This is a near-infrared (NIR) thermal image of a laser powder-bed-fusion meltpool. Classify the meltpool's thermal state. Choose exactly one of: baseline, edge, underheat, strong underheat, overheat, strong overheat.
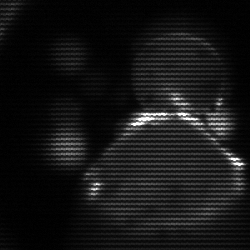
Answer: edge